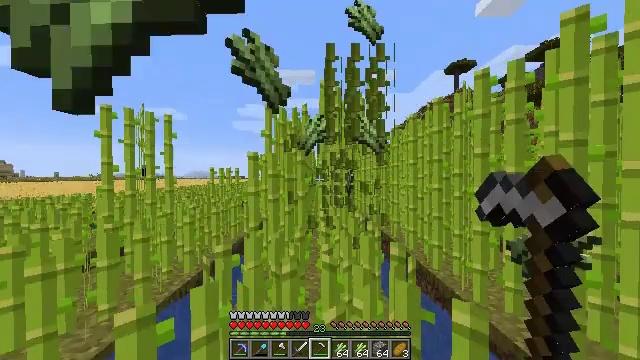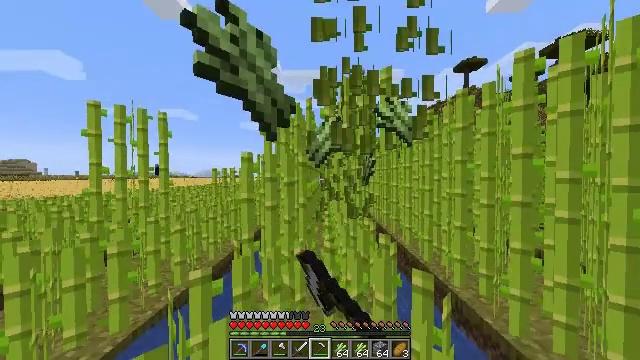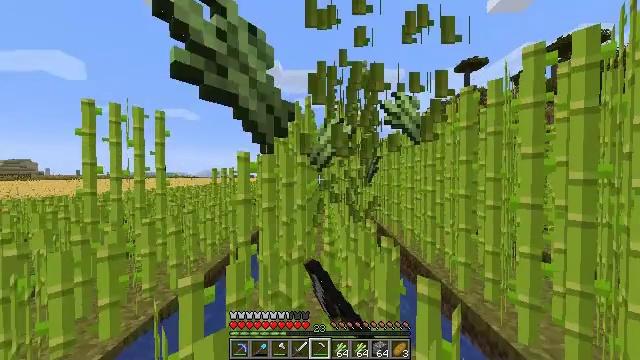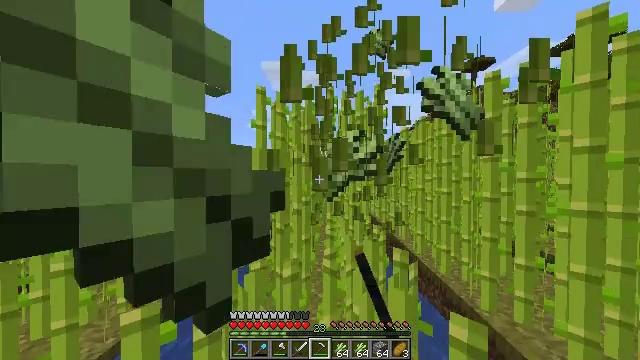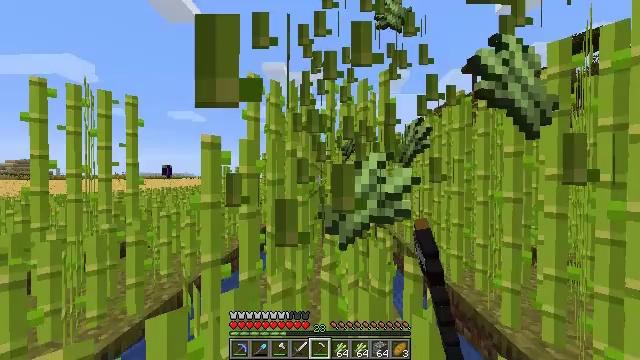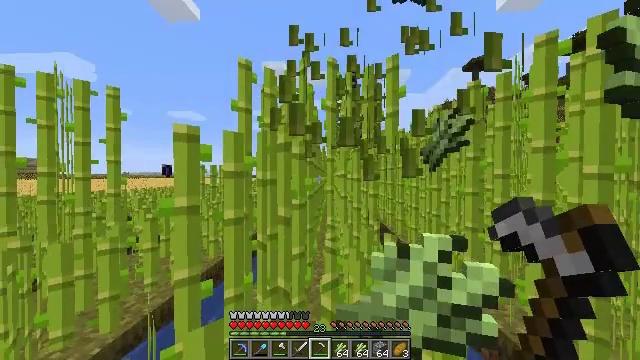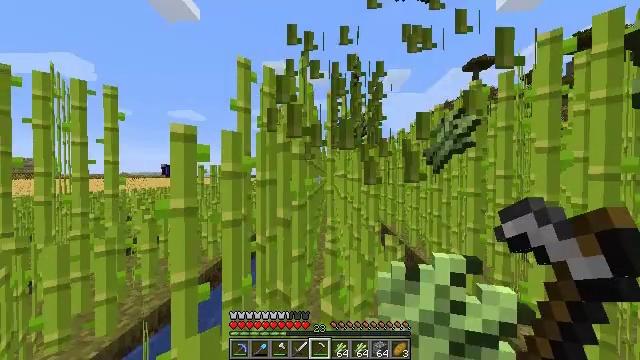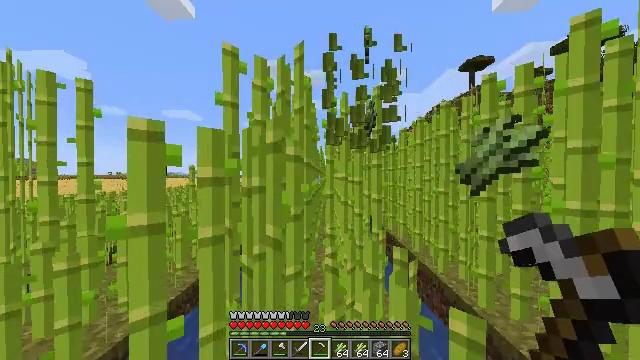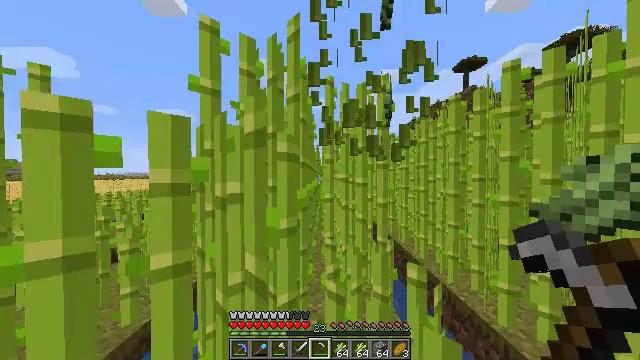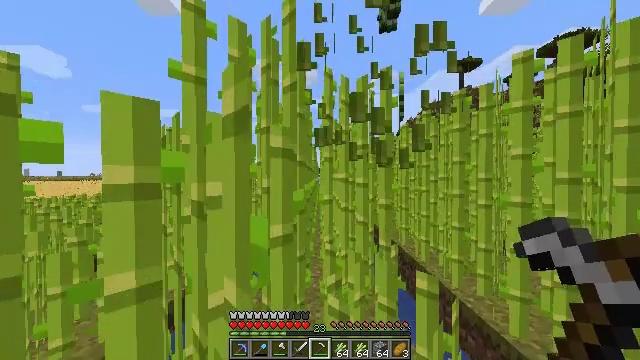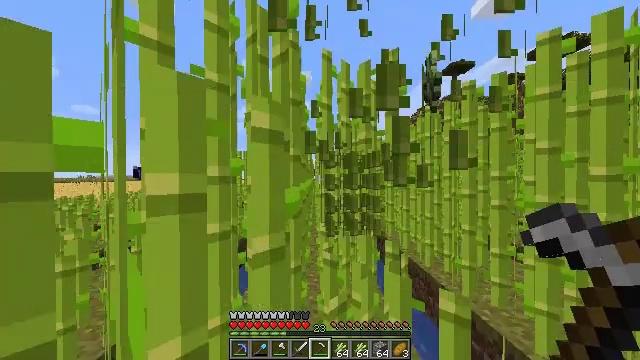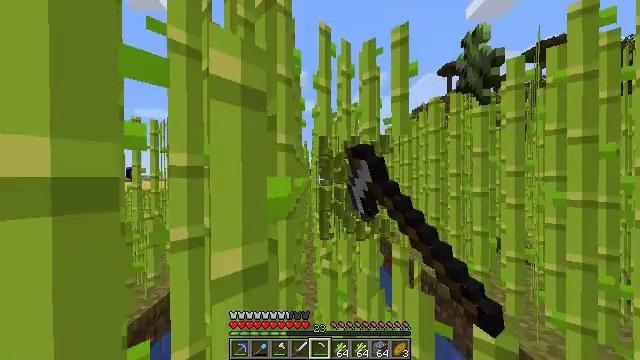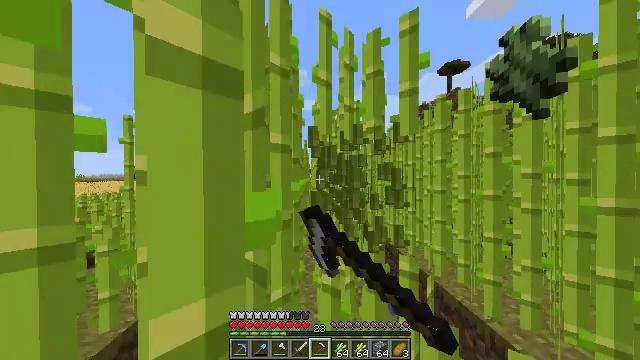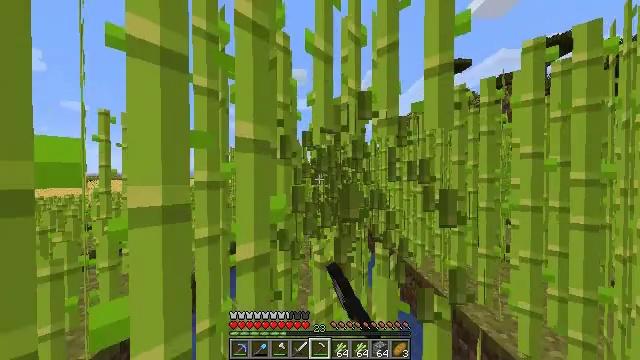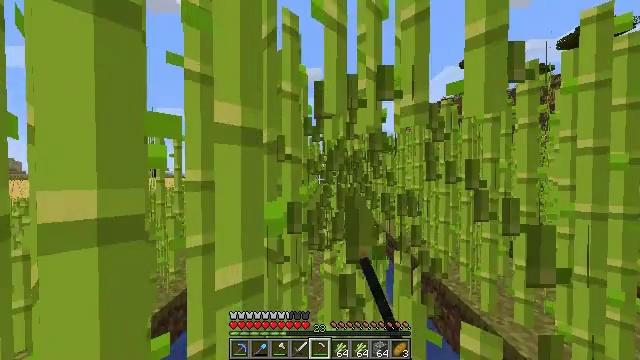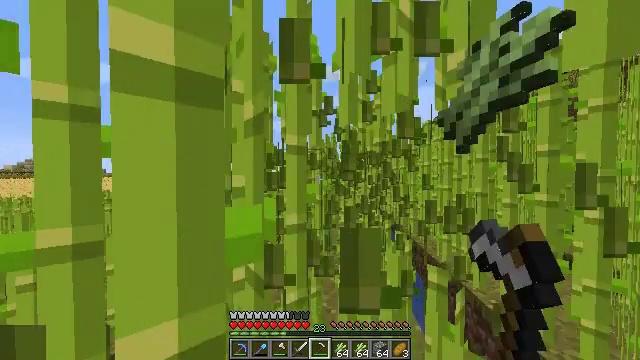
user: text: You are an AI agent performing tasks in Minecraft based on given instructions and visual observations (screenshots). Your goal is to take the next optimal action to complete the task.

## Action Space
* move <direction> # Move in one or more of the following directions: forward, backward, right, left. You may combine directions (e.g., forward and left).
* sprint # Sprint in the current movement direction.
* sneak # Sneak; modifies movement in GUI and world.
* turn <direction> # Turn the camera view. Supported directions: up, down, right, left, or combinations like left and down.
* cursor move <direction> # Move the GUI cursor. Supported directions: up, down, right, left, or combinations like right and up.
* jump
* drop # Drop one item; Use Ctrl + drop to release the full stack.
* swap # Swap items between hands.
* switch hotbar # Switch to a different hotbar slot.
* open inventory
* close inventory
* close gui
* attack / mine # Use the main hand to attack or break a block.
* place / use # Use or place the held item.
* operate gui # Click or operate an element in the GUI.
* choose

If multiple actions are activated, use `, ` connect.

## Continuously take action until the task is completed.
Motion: motion action
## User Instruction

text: Harvest sugar cane from the plant.
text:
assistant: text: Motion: move forward, sprint, turn left, attack / mine
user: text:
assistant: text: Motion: move forward, sprint, attack / mine
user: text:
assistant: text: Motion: move forward, sprint, turn left, attack / mine
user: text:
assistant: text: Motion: move forward, sprint, attack / mine
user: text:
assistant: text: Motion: move forward, sprint, attack / mine
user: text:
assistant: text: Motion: move forward, sprint, attack / mine
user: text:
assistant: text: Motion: move forward, sprint, attack / mine
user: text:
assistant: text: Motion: move forward, sprint, turn right, attack / mine
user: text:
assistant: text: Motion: move forward, sprint, attack / mine
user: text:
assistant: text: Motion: move forward, sprint, turn right, attack / mine
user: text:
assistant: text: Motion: move forward, sprint, turn right, attack / mine
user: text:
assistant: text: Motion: move forward, sprint, attack / mine
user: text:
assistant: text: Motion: move forward, sprint, attack / mine
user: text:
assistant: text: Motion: move forward, sprint, turn left, attack / mine
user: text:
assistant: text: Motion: move forward, sprint, turn left, attack / mine
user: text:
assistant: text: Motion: move forward, sprint, attack / mine
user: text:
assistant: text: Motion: move forward, sprint, attack / mine
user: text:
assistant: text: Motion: move forward and move right, sprint, turn right, attack / mine
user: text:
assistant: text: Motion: move forward and move right, sprint, turn right, attack / mine
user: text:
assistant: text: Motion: move forward, sprint, attack / mine
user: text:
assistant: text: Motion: move forward, sprint, attack / mine
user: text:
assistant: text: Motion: move forward, sprint, turn left, attack / mine
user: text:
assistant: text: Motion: move forward, sprint, turn left, attack / mine
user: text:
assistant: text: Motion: move forward, sprint, turn left, attack / mine
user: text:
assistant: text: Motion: move forward, sprint, attack / mine
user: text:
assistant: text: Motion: move forward, sprint, turn left, attack / mine
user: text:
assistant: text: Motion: move forward, sprint, attack / mine
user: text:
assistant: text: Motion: move forward, sprint, attack / mine
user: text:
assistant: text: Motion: move forward, sprint, attack / mine
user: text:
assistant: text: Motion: move forward, sprint, turn right, attack / mine